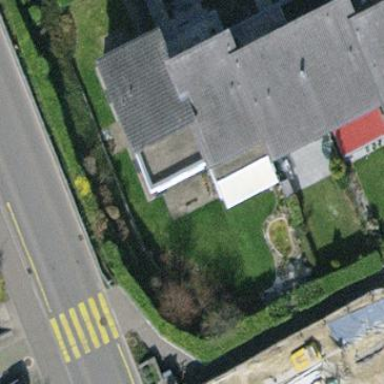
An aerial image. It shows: Terrace building.